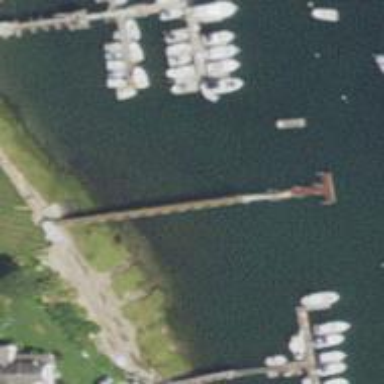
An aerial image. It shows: Man-made pier.